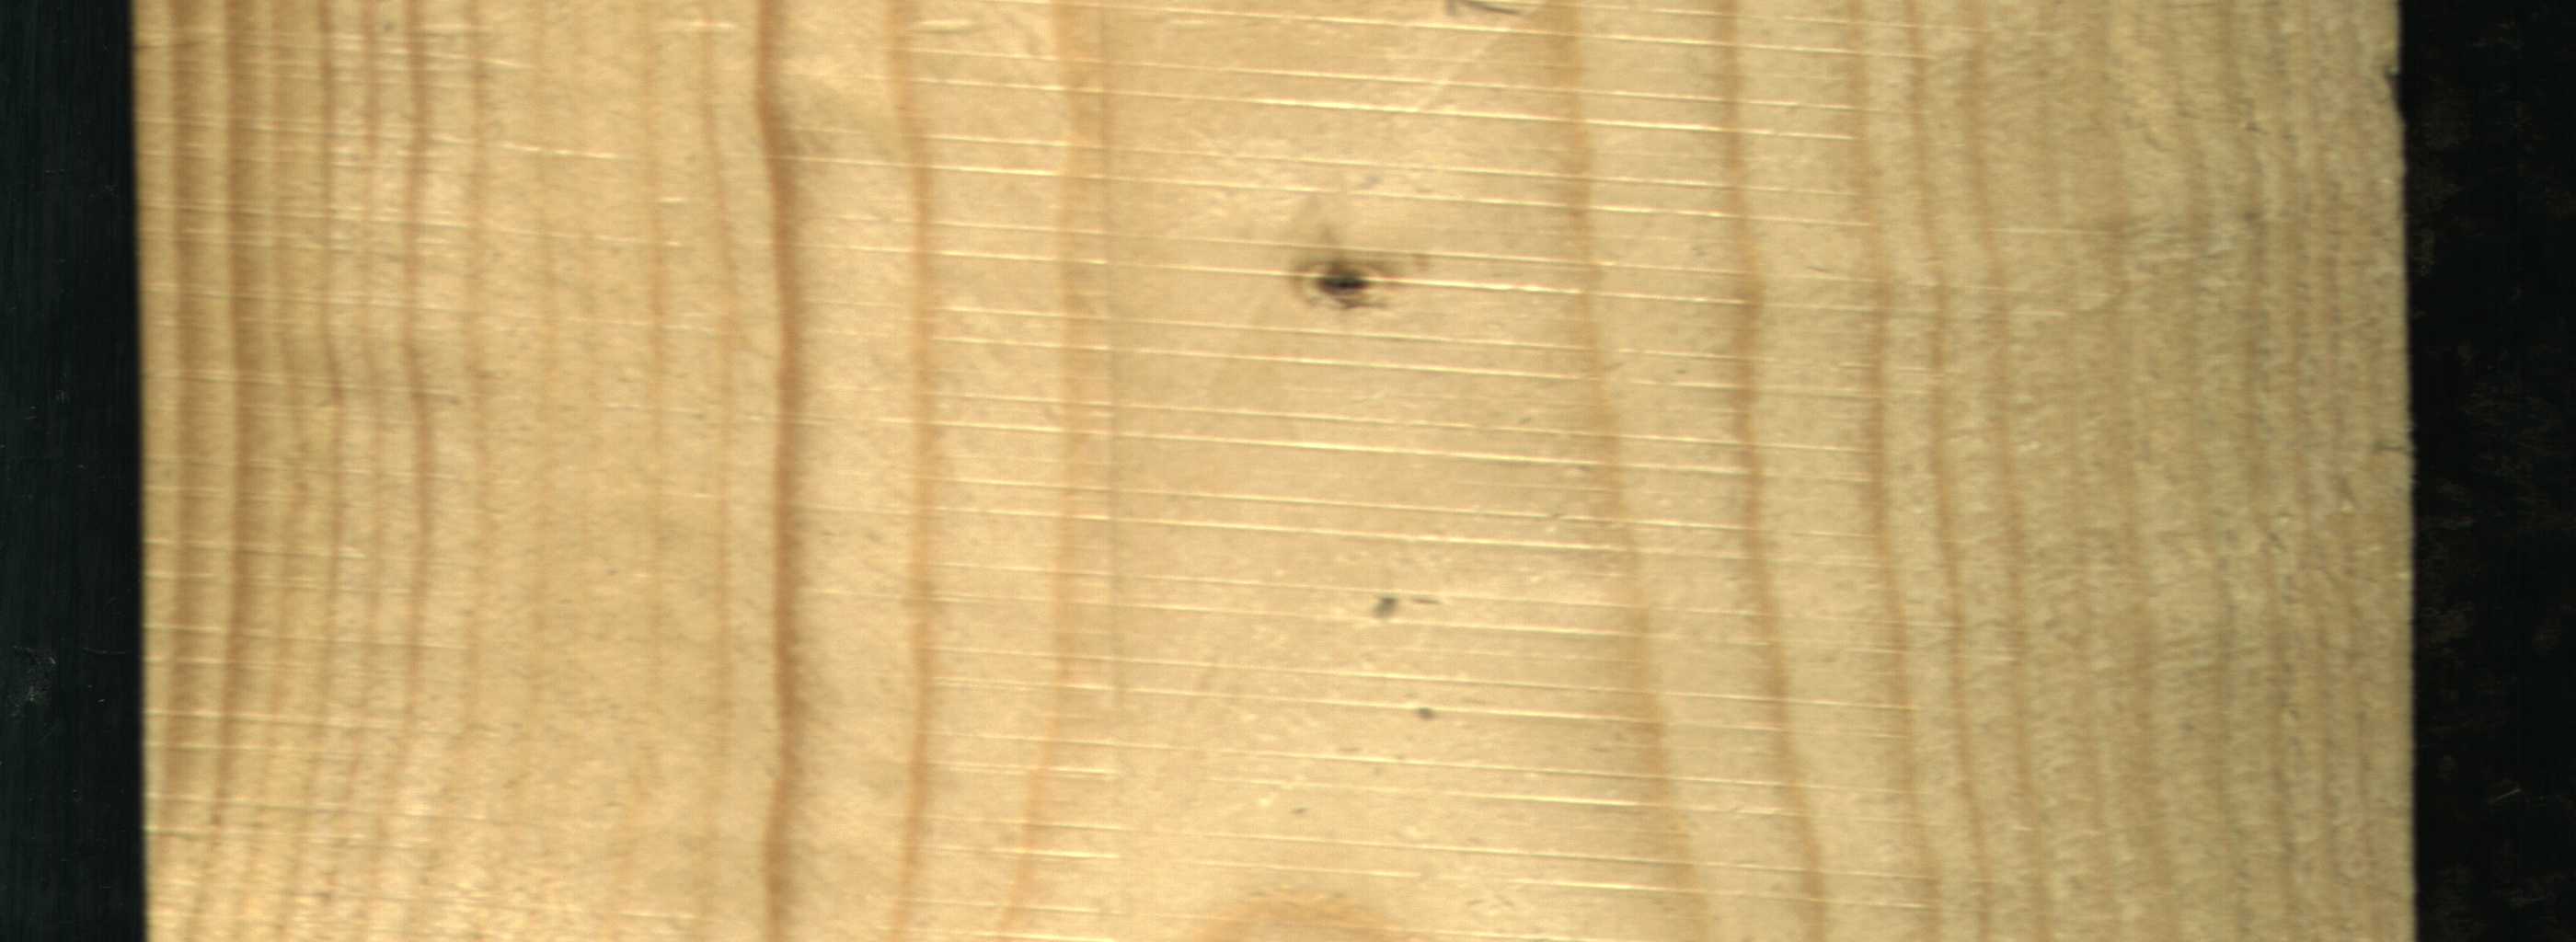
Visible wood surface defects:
Live_Knot